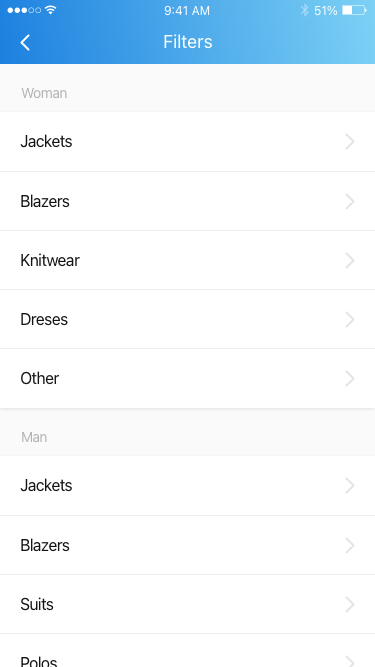
Text in this UI design:
Woman
Jackets
Blazers
Knitwear
Dreses
Other
Man
Jackets
Blazers
Suits
Polos
Filters